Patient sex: M
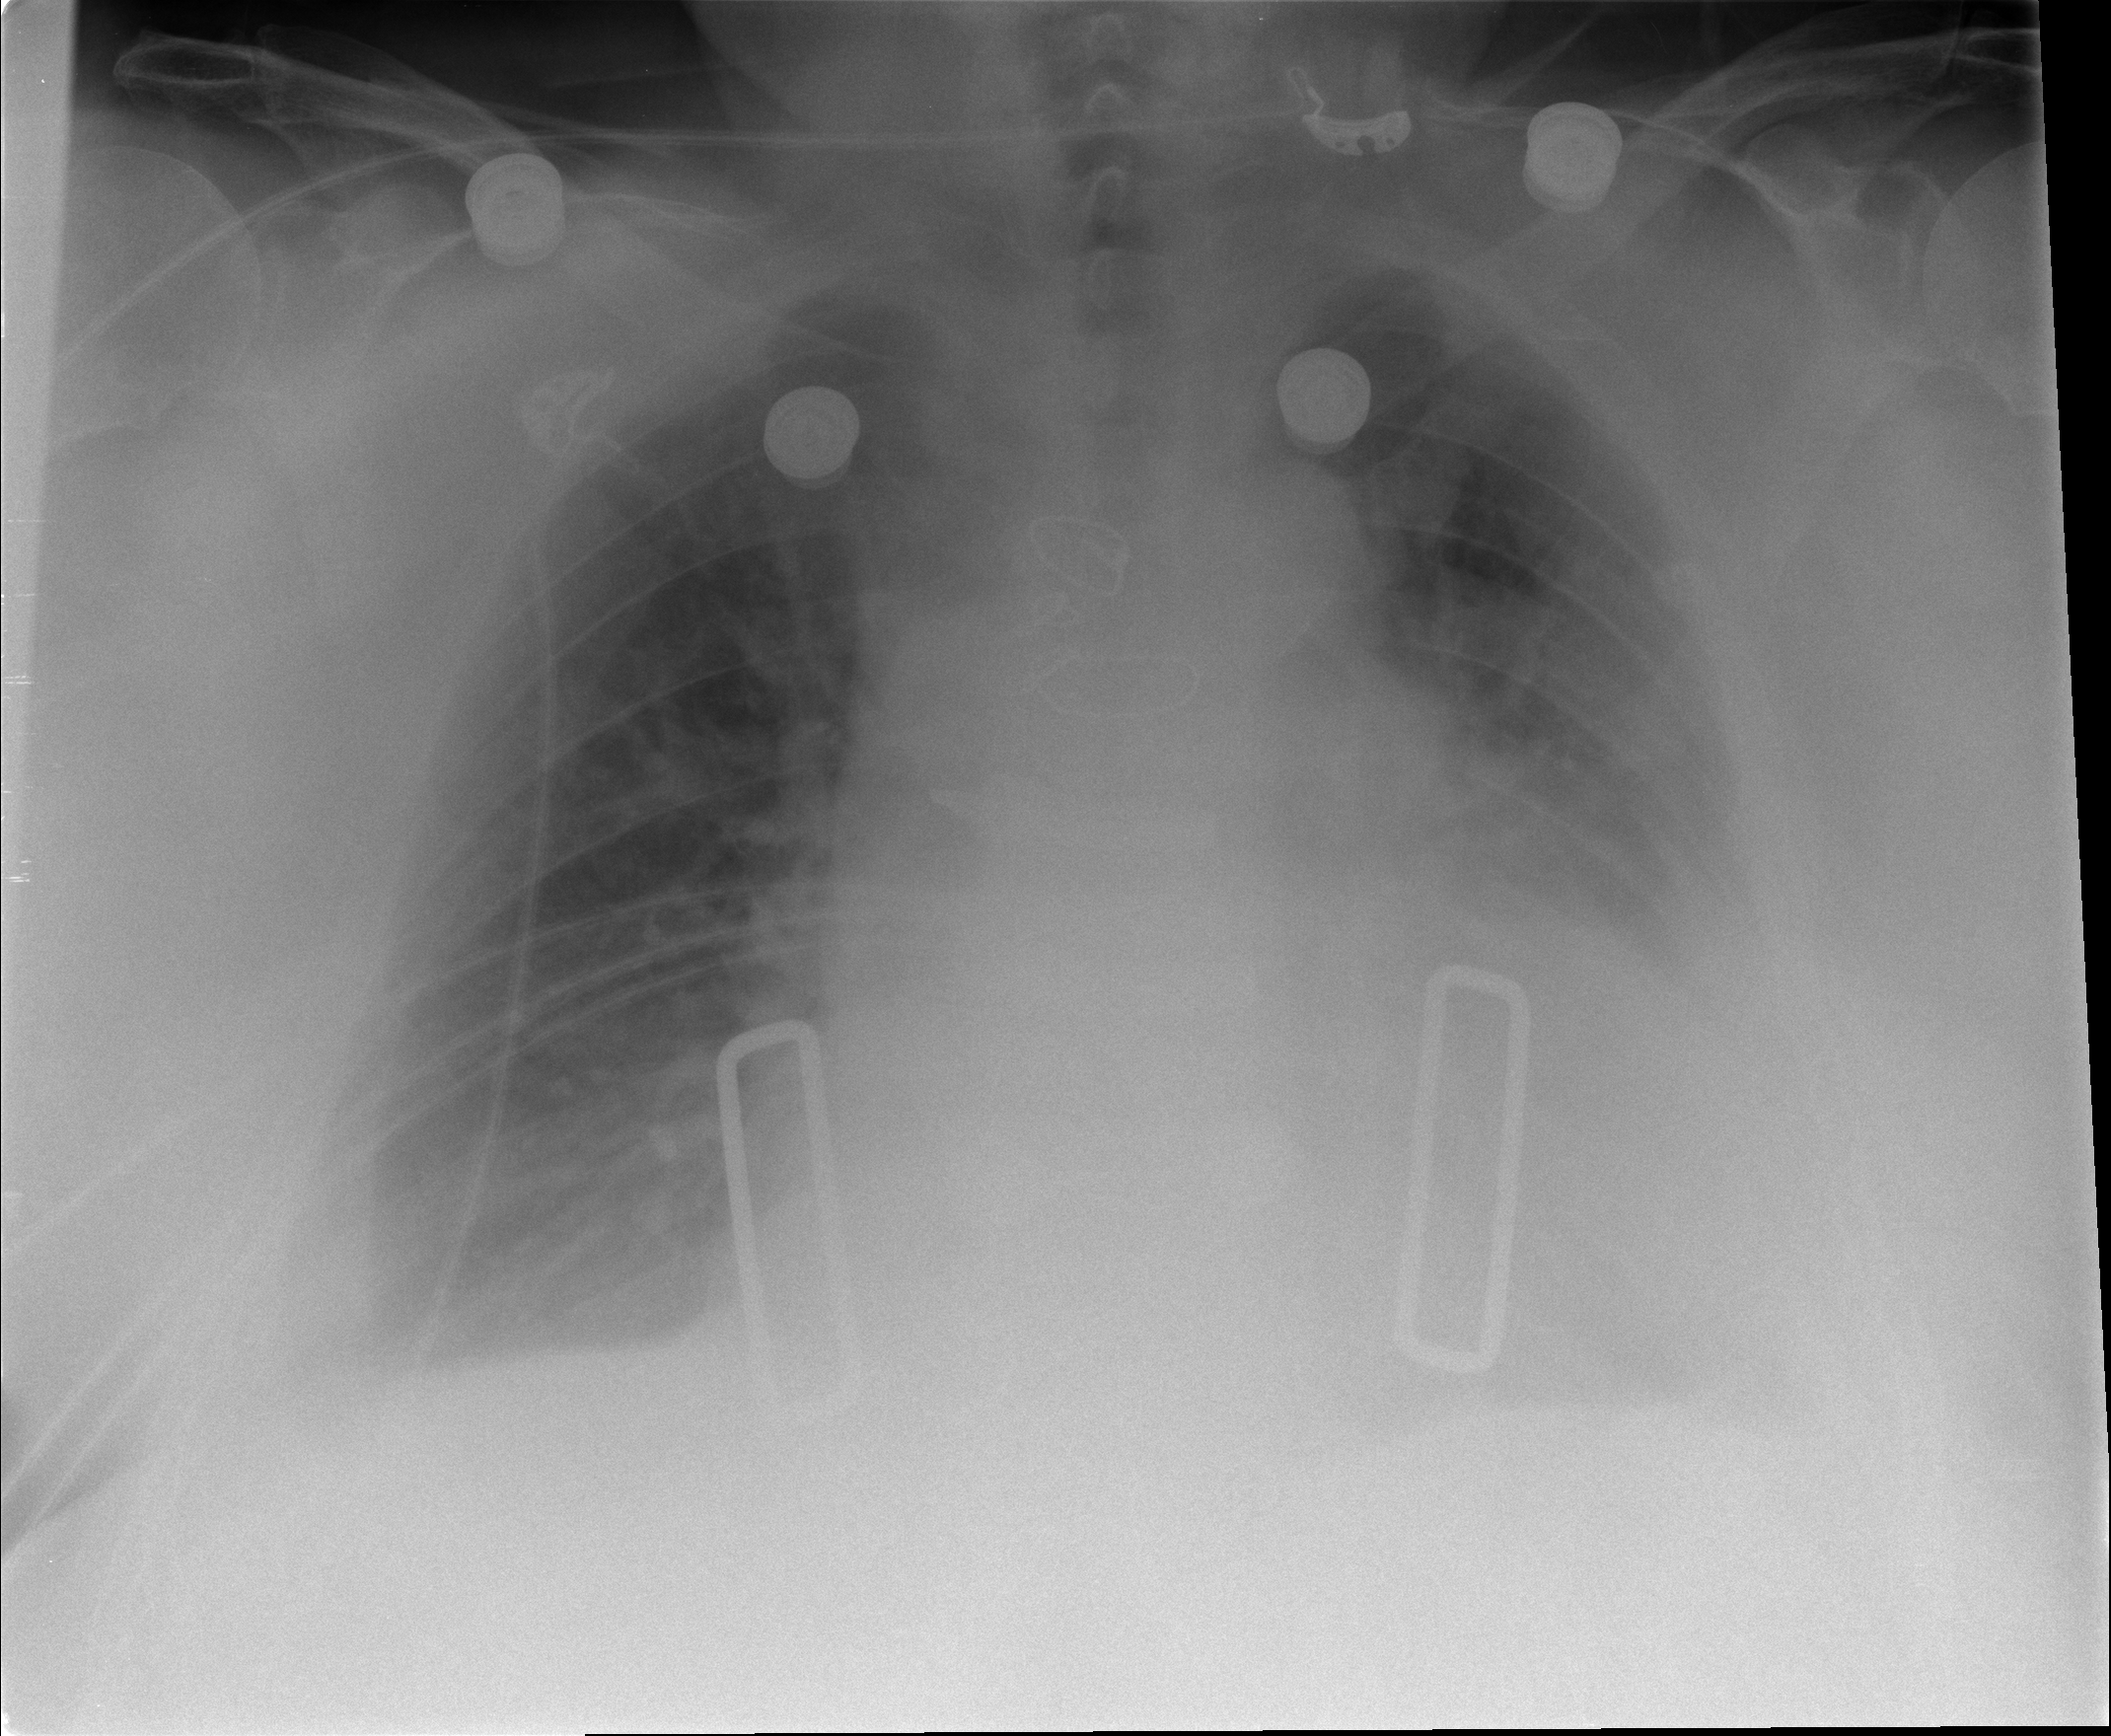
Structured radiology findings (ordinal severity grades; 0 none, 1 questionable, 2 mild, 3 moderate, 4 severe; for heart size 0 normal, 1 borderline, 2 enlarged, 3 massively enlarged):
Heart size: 3
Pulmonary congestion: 2
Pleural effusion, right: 2
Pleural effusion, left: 3
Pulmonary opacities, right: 0
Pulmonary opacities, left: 1
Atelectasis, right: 2
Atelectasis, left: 3